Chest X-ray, AP view. Patient: 68 years old, sex F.
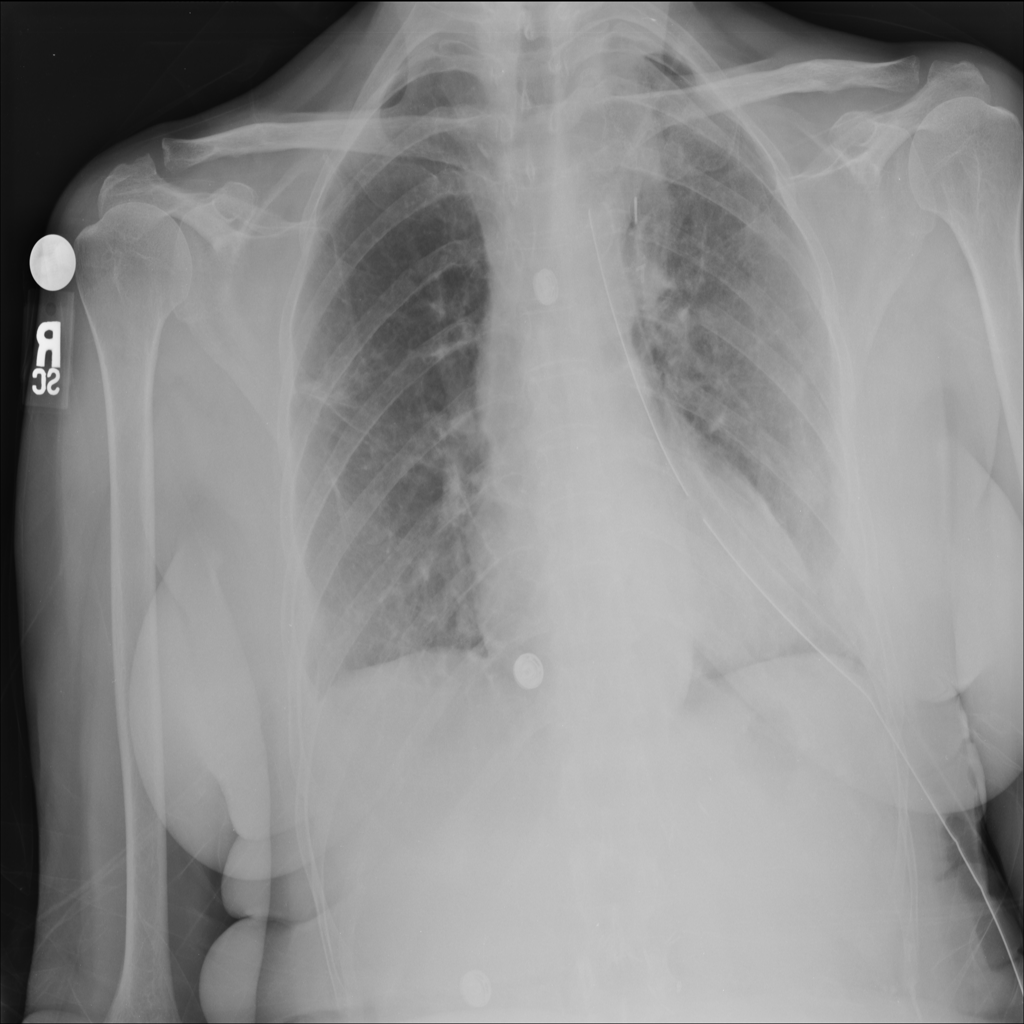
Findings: Pneumothorax